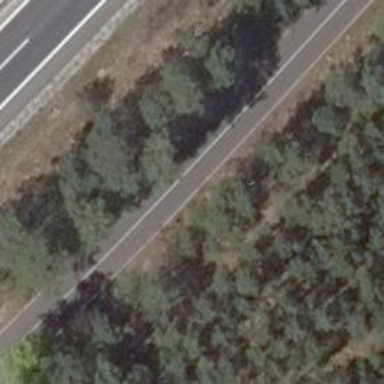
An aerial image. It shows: Unclassified road with asphalt surface.